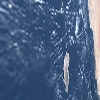
Label: water